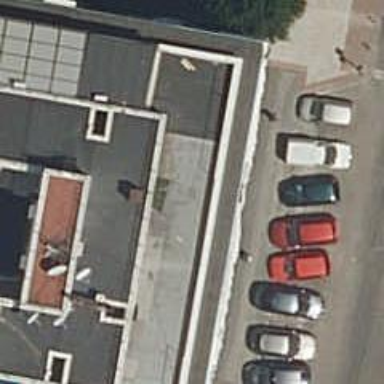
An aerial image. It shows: Car repair shop.